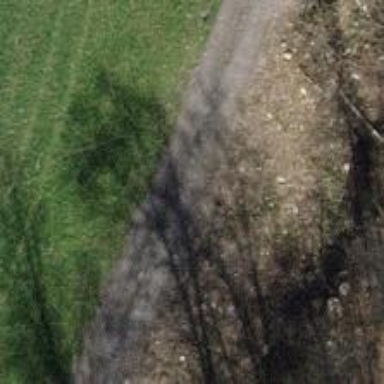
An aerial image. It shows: Gravel track with grade 2 quality.